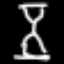
Label: hourglass